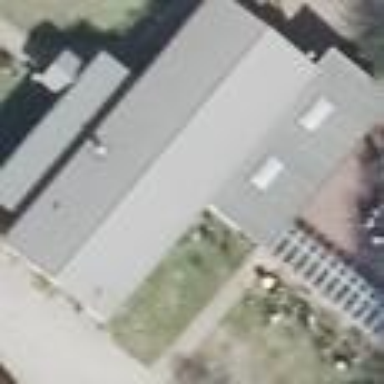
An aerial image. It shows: Building.